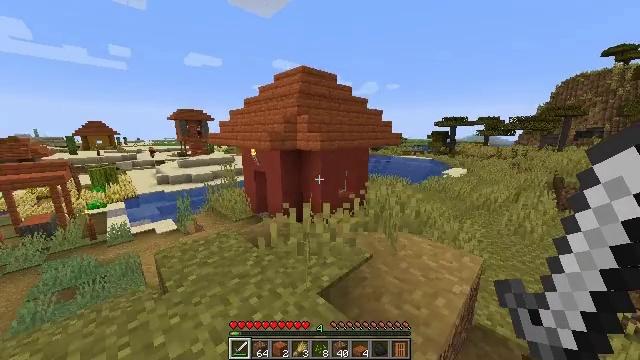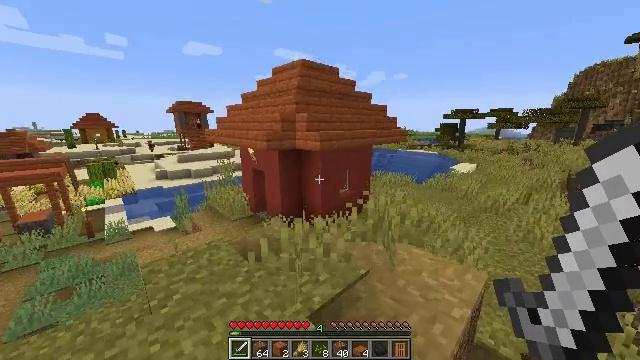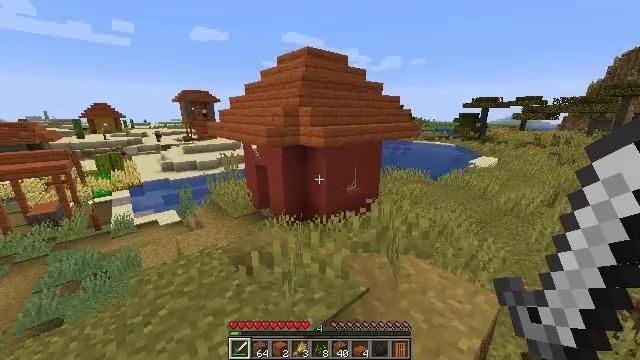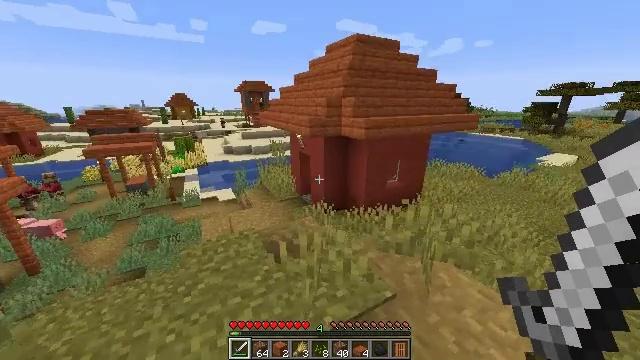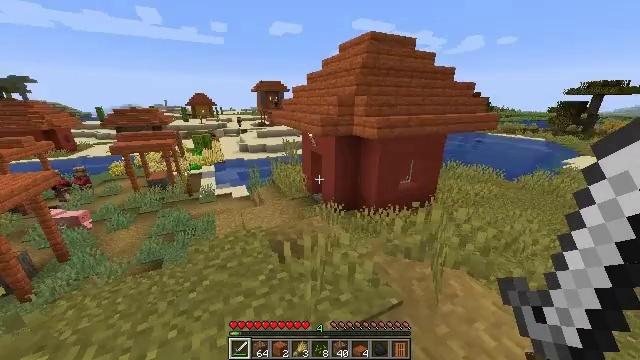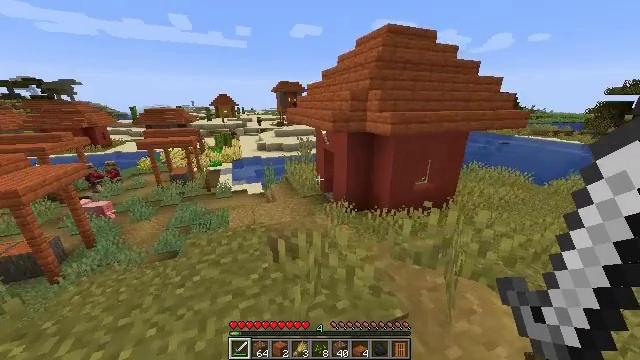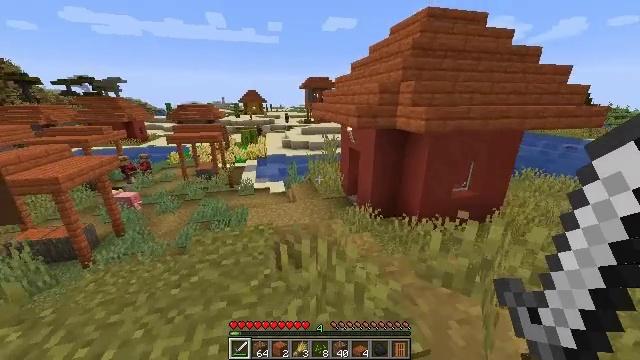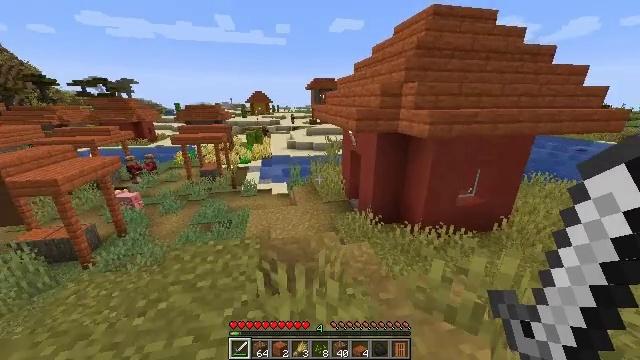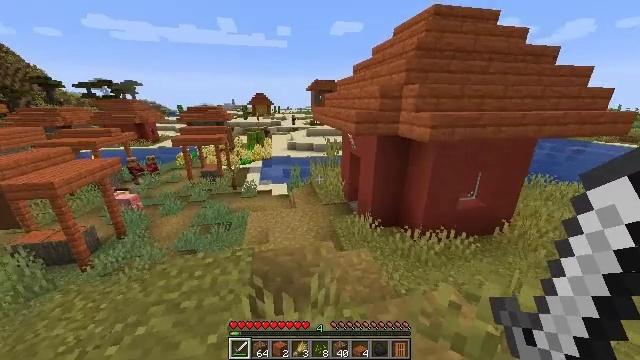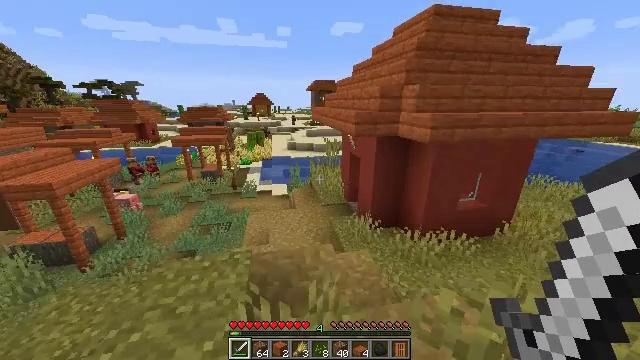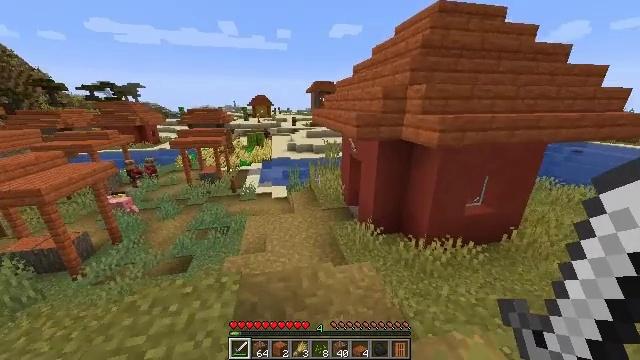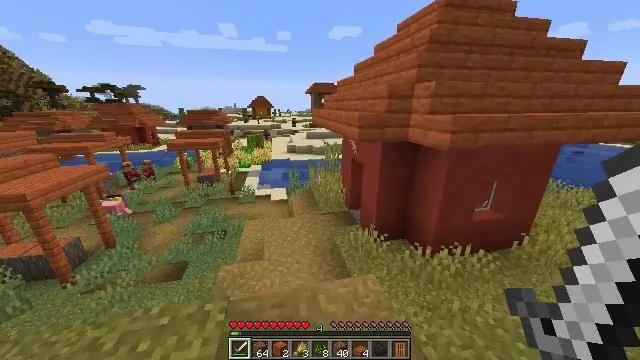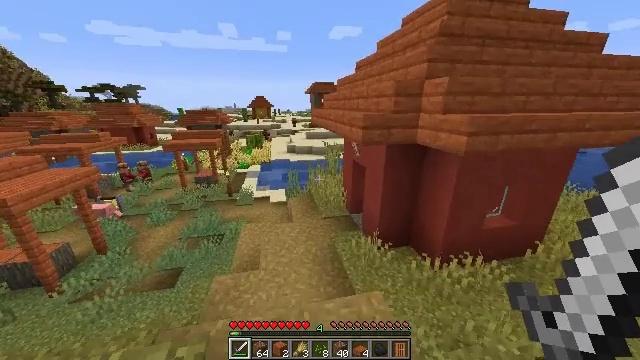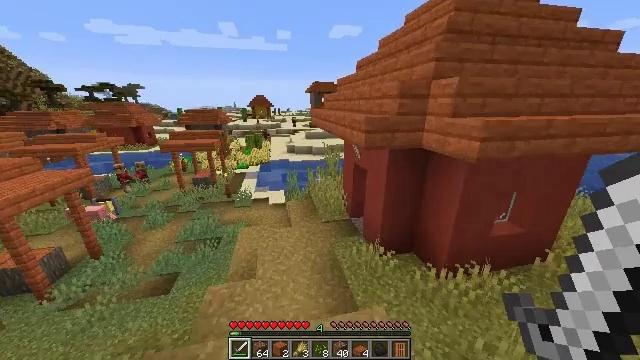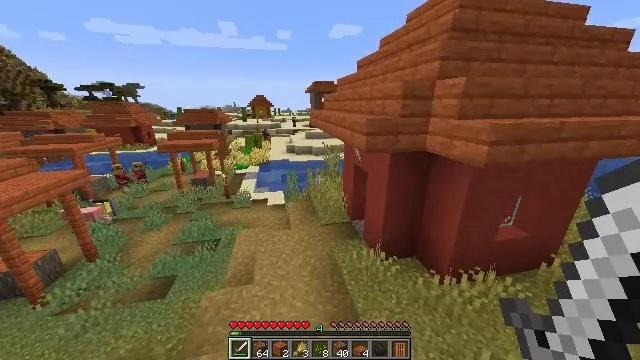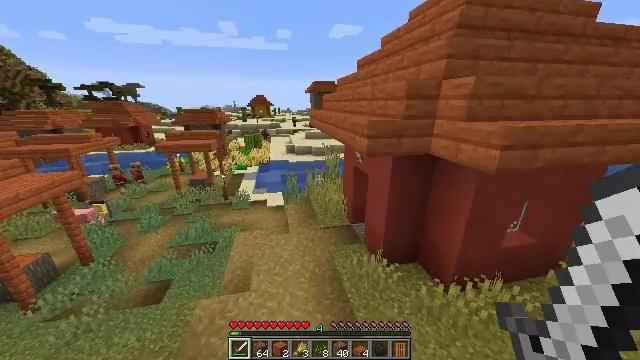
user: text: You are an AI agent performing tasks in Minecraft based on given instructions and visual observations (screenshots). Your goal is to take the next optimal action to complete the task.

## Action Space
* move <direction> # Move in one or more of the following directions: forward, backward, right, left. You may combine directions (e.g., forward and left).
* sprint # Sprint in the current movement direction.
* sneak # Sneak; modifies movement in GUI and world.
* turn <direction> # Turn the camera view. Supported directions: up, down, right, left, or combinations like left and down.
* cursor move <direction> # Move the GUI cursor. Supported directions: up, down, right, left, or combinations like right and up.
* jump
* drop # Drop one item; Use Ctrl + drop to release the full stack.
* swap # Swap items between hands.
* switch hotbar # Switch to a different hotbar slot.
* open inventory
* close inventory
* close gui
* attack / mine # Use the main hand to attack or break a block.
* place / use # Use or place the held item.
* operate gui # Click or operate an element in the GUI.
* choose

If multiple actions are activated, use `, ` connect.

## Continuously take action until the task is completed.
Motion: motion action
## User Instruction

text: Harvest sugar cane from the plant.
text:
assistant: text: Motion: move forward, sprint, turn down, jump
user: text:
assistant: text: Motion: move forward, sprint, turn left and down, jump
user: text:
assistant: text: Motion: move forward, sprint, turn left and down, jump
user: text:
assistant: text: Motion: move forward, sprint, turn left, jump
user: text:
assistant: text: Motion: move forward, sprint, turn left, jump
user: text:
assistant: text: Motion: move forward, sprint, turn left, jump
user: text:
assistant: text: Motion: move forward, sprint, turn left, jump
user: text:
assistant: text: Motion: move forward, sprint
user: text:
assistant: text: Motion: move forward, sprint
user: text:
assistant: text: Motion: move forward, sprint
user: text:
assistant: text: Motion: move forward, sprint
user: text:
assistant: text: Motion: move forward, sprint
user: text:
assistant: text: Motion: move forward, sprint
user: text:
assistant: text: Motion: move forward, sprint
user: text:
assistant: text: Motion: move forward, sprint
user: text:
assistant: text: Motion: move forward, sprint
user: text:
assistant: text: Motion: move forward, sprint
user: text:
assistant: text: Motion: move forward, sprint
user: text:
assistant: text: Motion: move forward, sprint, turn left
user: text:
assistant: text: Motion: move forward, sprint, turn left
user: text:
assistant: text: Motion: move forward, sprint, turn left
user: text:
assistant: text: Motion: move forward, sprint
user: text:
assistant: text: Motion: move forward, sprint
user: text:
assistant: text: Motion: move forward, sprint
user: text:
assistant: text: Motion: move forward, sprint
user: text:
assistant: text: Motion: move forward, sprint
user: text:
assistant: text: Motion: move forward, sprint
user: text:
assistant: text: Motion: move forward, sprint
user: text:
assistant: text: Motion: move forward, sprint
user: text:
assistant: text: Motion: move forward, sprint